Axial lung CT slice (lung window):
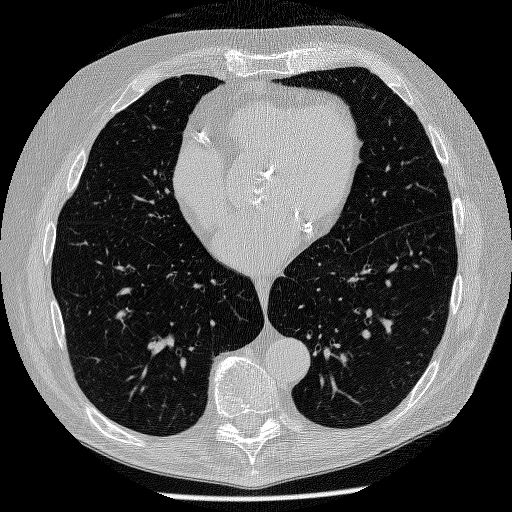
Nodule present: no